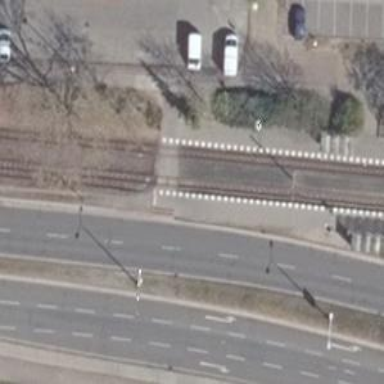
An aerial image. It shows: Uncontrolled railway crossing.